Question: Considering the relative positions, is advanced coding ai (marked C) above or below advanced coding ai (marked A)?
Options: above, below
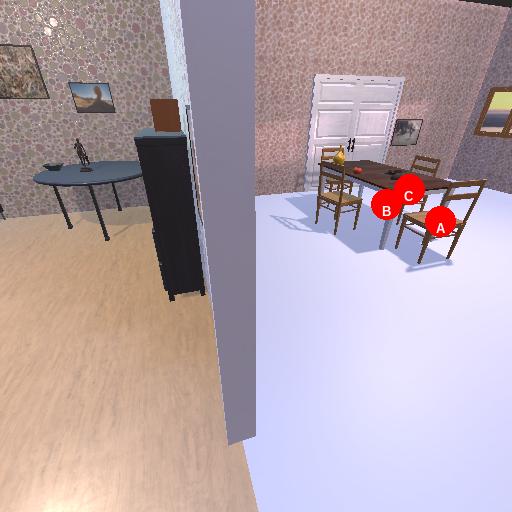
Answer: above